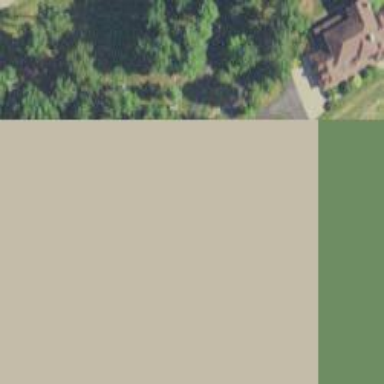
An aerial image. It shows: Driveway.